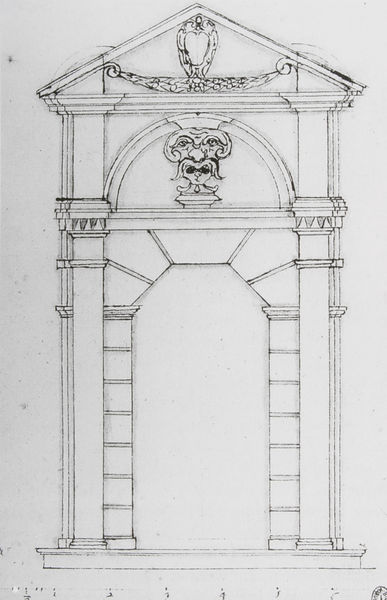
Titel: Entwurf für ein Portal
Künstler: Filippo Berrettini
Standort: Florenz
Institution: Biblioteca Marucelliana
Schlagwörter: kopf, weiß, dreieck, ausschnitt, fenster, grau, pfeiler, schmuck, schwarz, skizze, stützen, säule, säulen, tür, zeichnung, dach, gebäude, ornament, schnurrbart, architektur, band, barock, gesicht, sockel, stein, steine, flach, boden, figur, klassizismus, girlande, pflanzen, renaissance, rund, vase, bogen, fassade, fischer, giebel, grafik, linien, pilaster, rundbogen, detail, symmetrie, ornamente, verzierung, stuck, durchgang, tor, eingang, fugen, gang, gewölbe, antike, maske, medaillon, münchen, torbogen, schlicht, schwarzweiss, stich, bleistift, entwurf, kapitelle, kapitell, ranke, dreiecksgiebel, portal, rustika, schlussstein, sims, gesims, quader, voluten, dienste, gotisch, ionisch, portikus, antik, schräge, plan, horizontal, volute, basis, zierde, quadersteine, emblem, ornamentik, auszug, klassik, pflanzenornamentik, wasserspeier, verzierungen, klenze, fratze, verziehrung, feston, massstab, aufriss, tympanon, ädikula, hofgarten, keilsteine, horizontale, sockelzone, triglyphe, rustica, bossen, toskanisch, halbsäule, rustika motiv, supraporte, blöcke, bogenfeld, scheinarchitektur, verkröpft, verkröpfung, vollute, volluten, blumenkette, horizonta, mauervorlage, piliaster, putzbänderung, putzquaderung, ranfke, tralala, zeichnung portal architektur, giebe, greieck